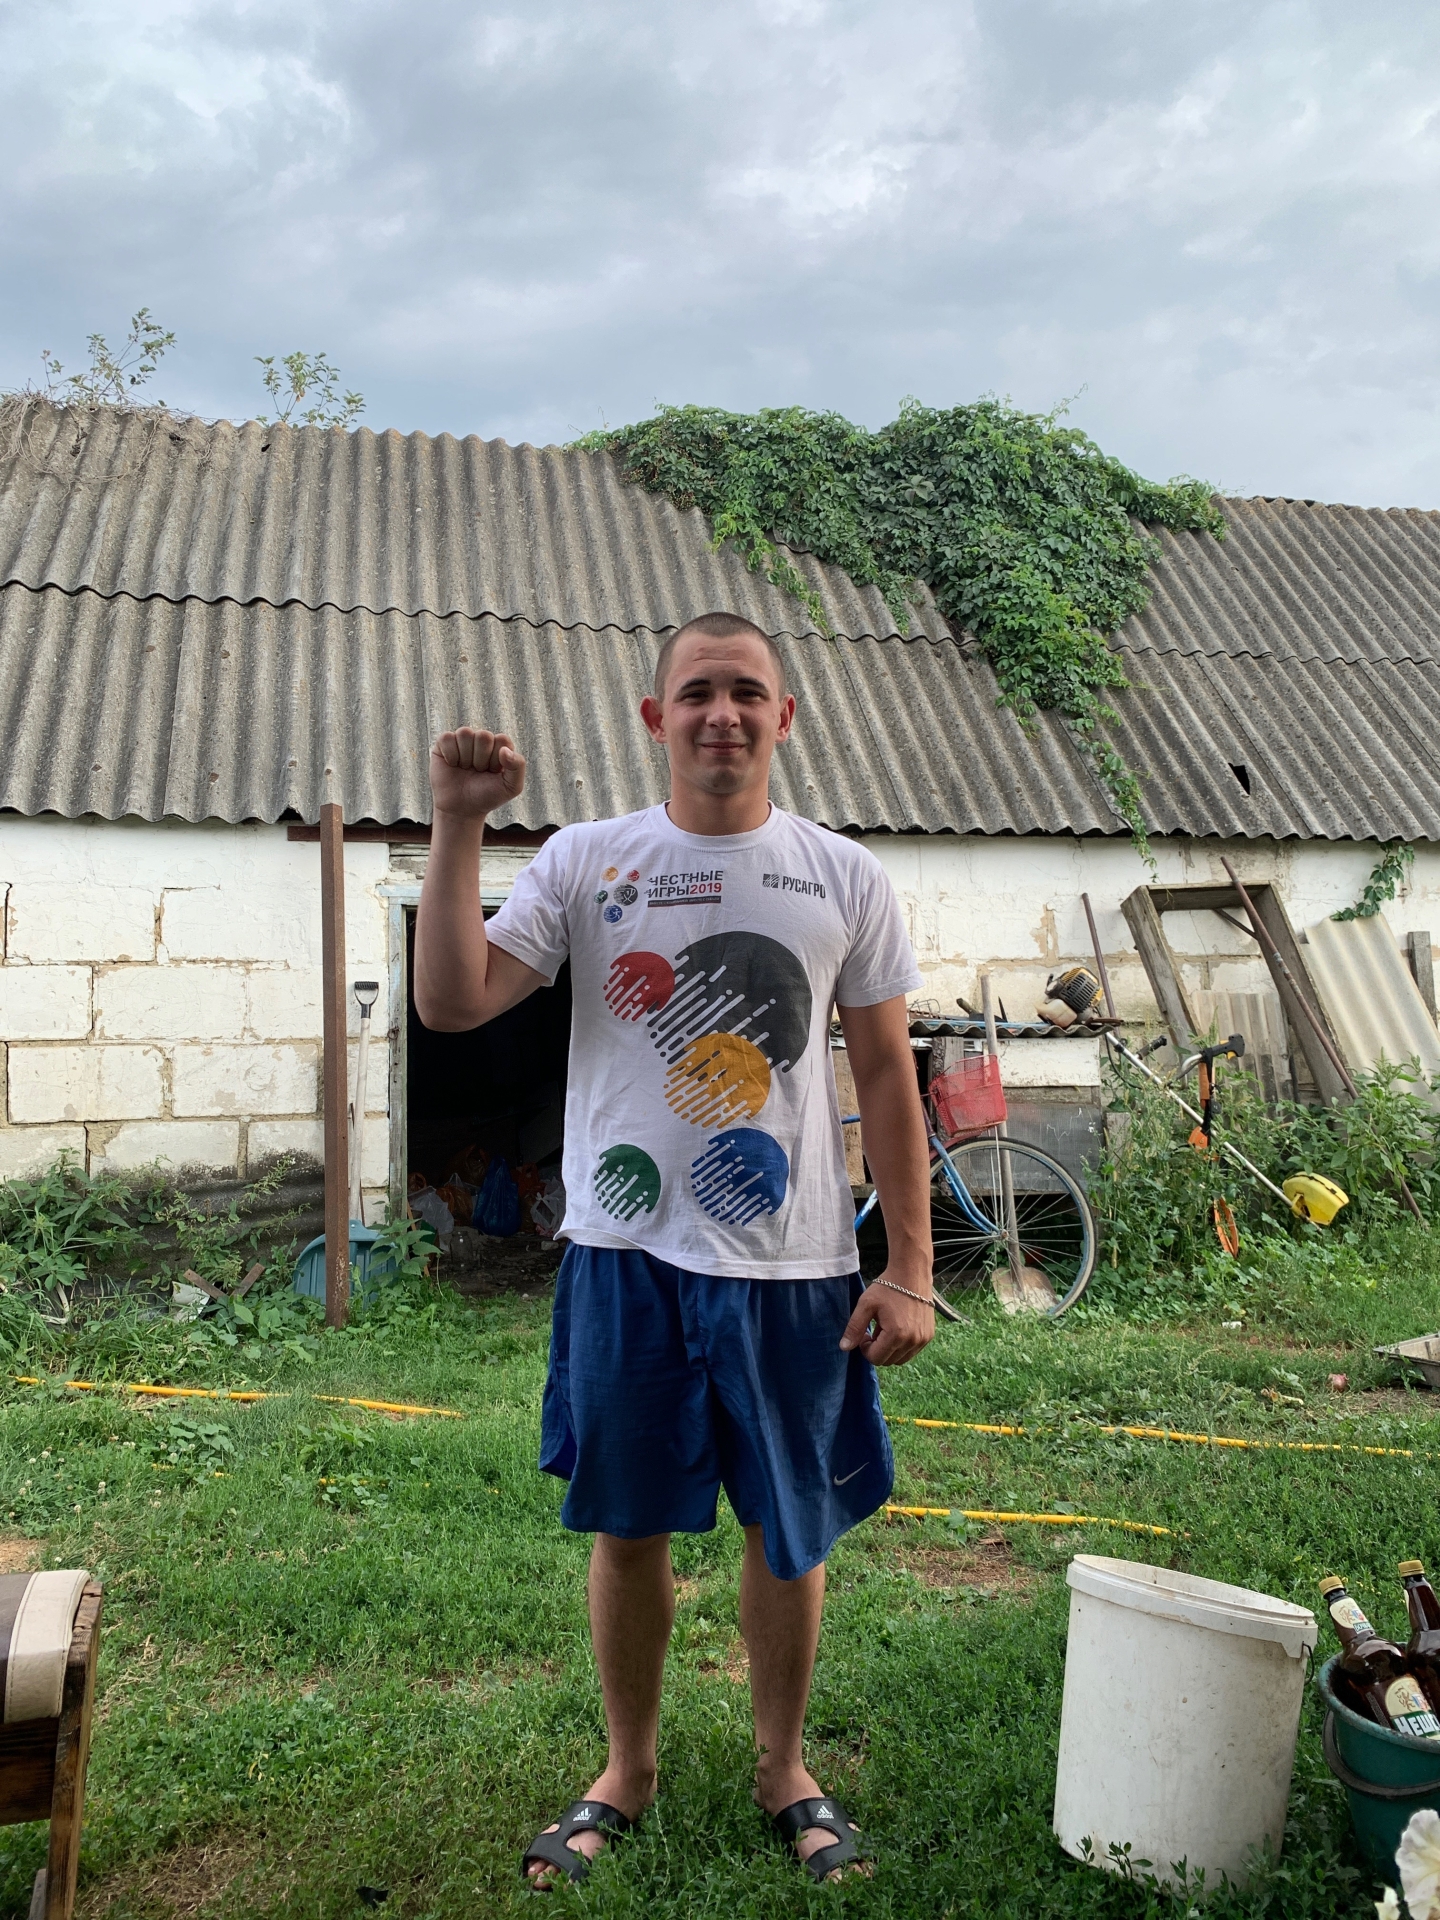
Label: clear